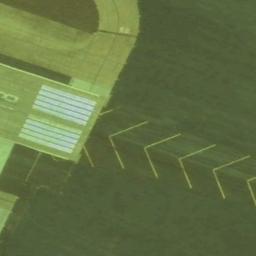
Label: runway